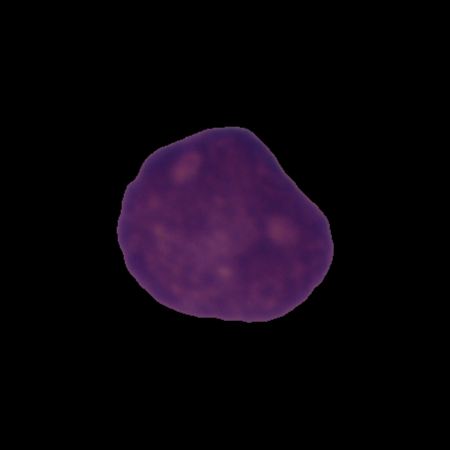
Label: healthy